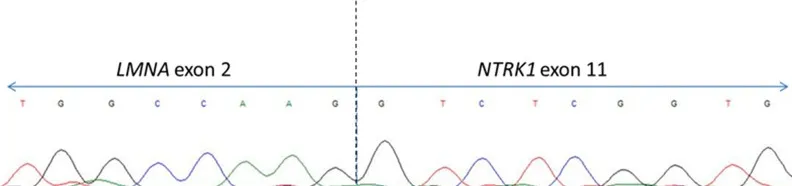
LMNA-NTRK1 fusion confirmed by RT-PCR. B; RT-PCR Sanger sequencing trace confirming the fusion breakpoint at chr1:156100564 (LMNA, NM_005572.3, exon 2) and chr1:156844698 (NTRK1, NM_002529.3, exon 11). LTD, lamin tail domain; Ig, Tyrosine-protein kinase receptor C2 Ig-like domain.
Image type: electrography (ekg)